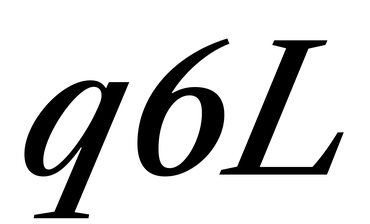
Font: LibreCaslonText-Italic_Medium_Italic